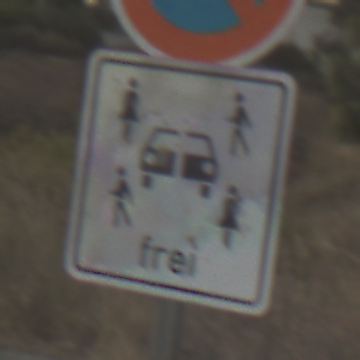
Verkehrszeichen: CarsharingfahrzeugeFrei
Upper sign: EingeschraenktesHalteverbot
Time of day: SunriseSunset
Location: Outdoor (RoadRail)
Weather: PartlyCloudy
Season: NotSpecified
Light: Natural